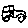
Label: car